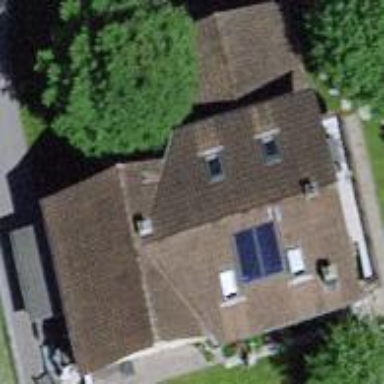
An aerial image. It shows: Detached building with gabled roof.